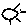
Label: sun